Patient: sex F, age 27
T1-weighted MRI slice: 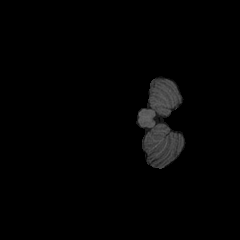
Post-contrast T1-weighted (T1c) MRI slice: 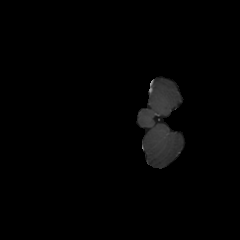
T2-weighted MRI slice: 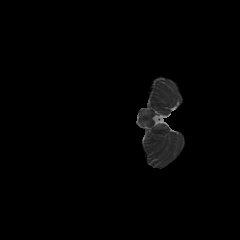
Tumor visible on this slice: no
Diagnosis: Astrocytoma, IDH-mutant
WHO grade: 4